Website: ulta-beauty
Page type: billing-address
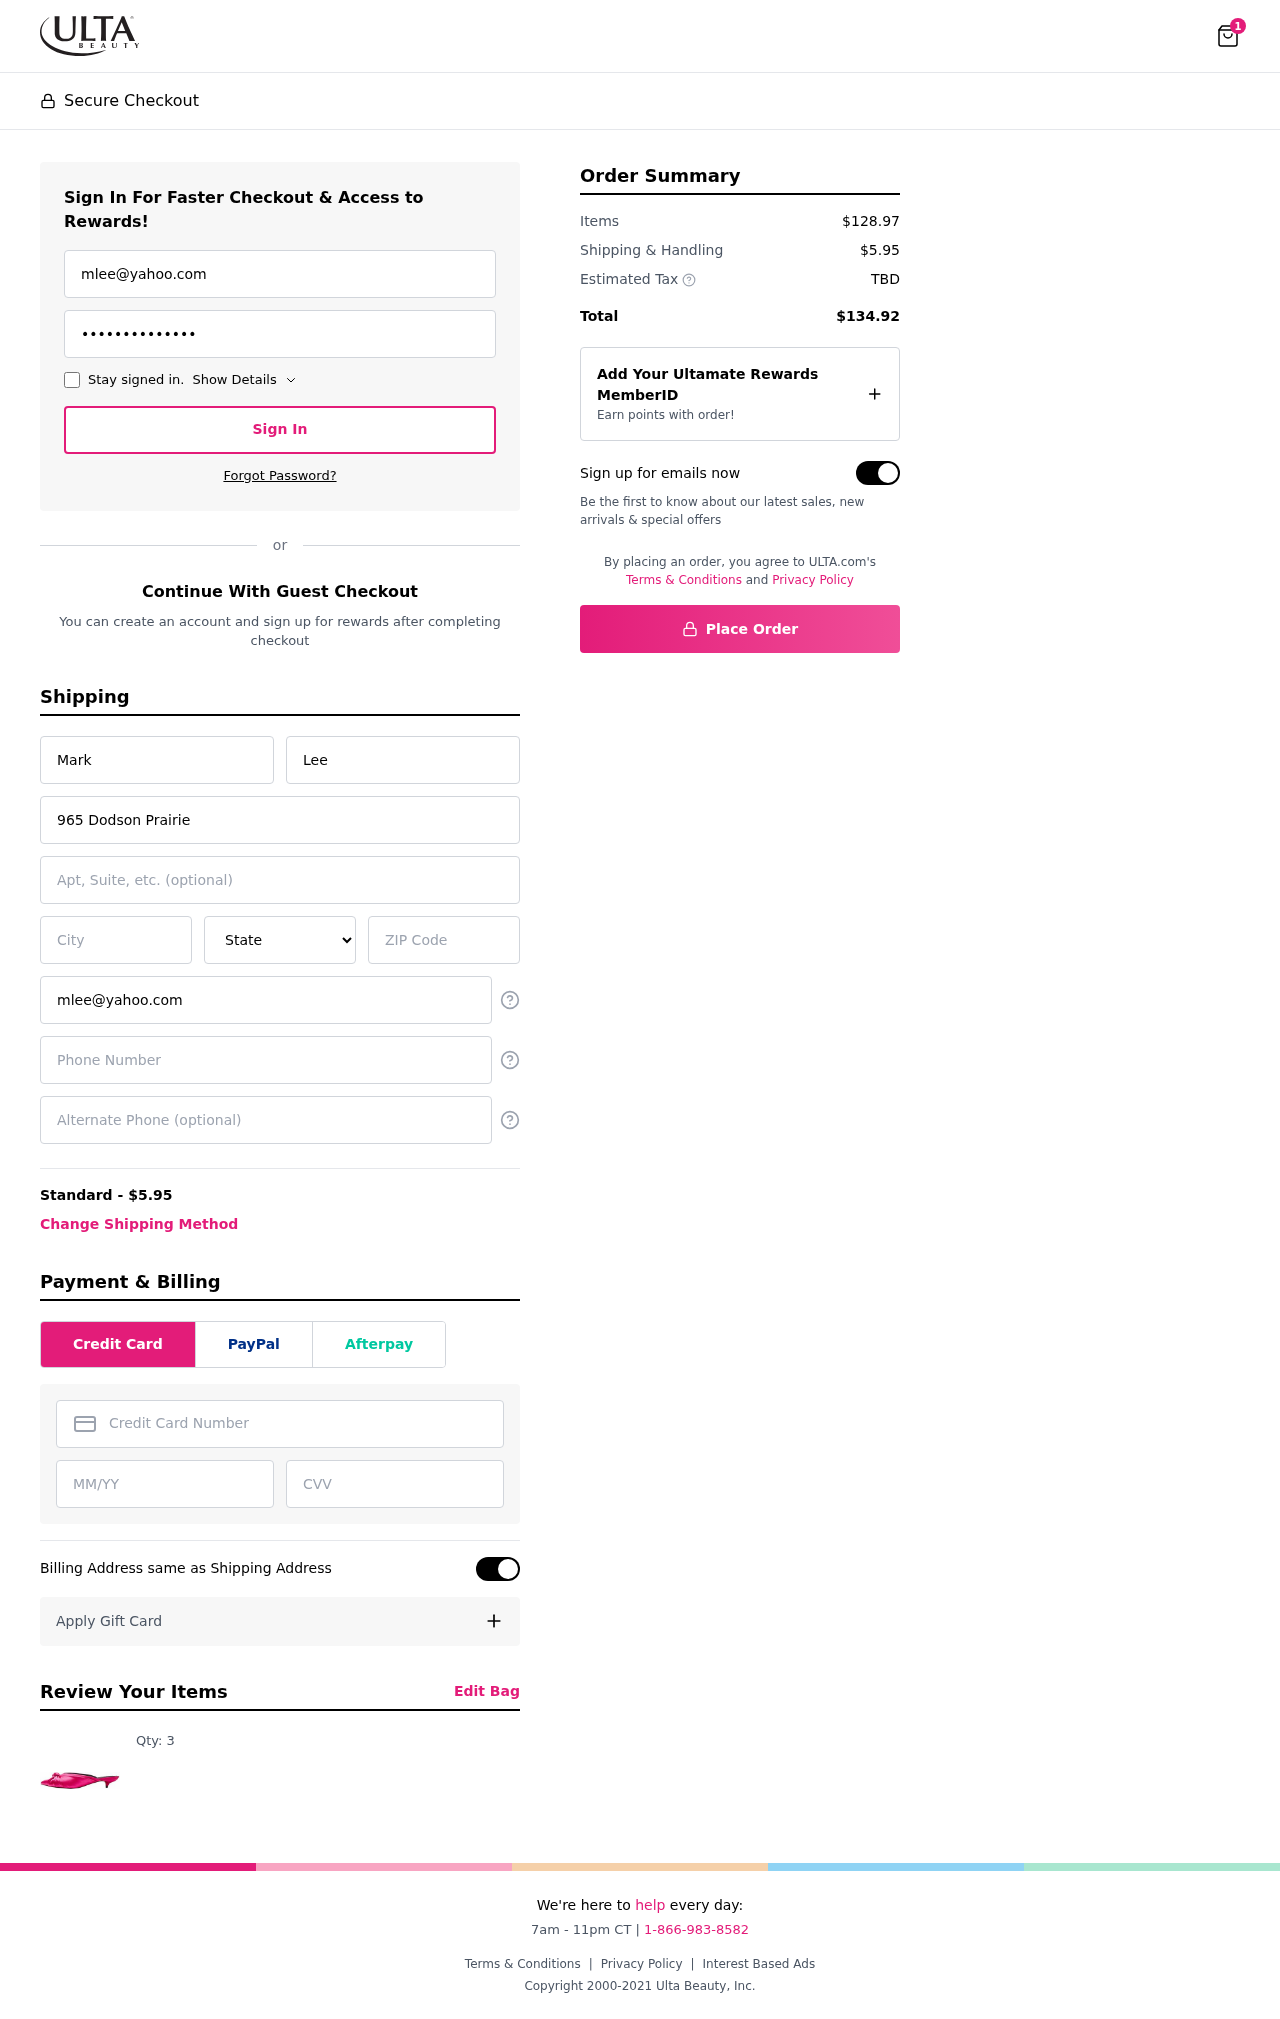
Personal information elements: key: PII_STATE
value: Alabama
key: PII_EMAIL
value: mlee@yahoo.com
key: PII_FIRSTNAME
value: Mark
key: PII_LASTNAME
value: Lee
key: PII_STREET
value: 965 Dodson Prairie
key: PII_CITY
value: West Russellton
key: PII_POSTCODE
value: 45978
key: PII_PHONE
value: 7844831393
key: PII_ALT_PHONE
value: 8498423007
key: PII_CARD_NUMBER
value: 6537 7709 6783 3614
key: PII_CARD_EXPIRY
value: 04/26
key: PII_CARD_CVV
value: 355
Product elements: key: PRODUCT1_QUANTITY
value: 3
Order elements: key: ORDER_NUM_ITEMS
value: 1
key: ORDER_SHIPPING_COST
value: $5.95
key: ORDER_SUBTOTAL
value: $128.97
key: ORDER_TOTAL
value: $134.92